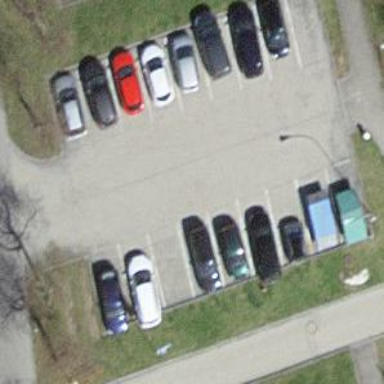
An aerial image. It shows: Parking area.